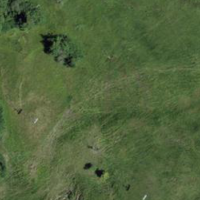
EUNIS habitat code: 24
Species observed at this site:
Saxicola rubetra
Parus major
Anthus spinoletta
Milvus milvus
Pica pica
Phoenicurus ochruros
Motacilla alba
Fringilla coelebs
Falco tinnunculus
Picus viridis
Ptyonoprogne rupestris
Sylvia atricapilla